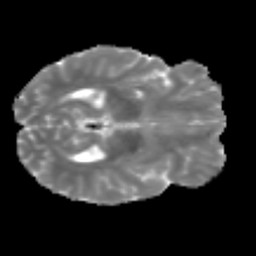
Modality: MD
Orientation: axial
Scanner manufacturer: siemens
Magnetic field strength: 3 T
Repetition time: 3.6 s
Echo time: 0.092 s